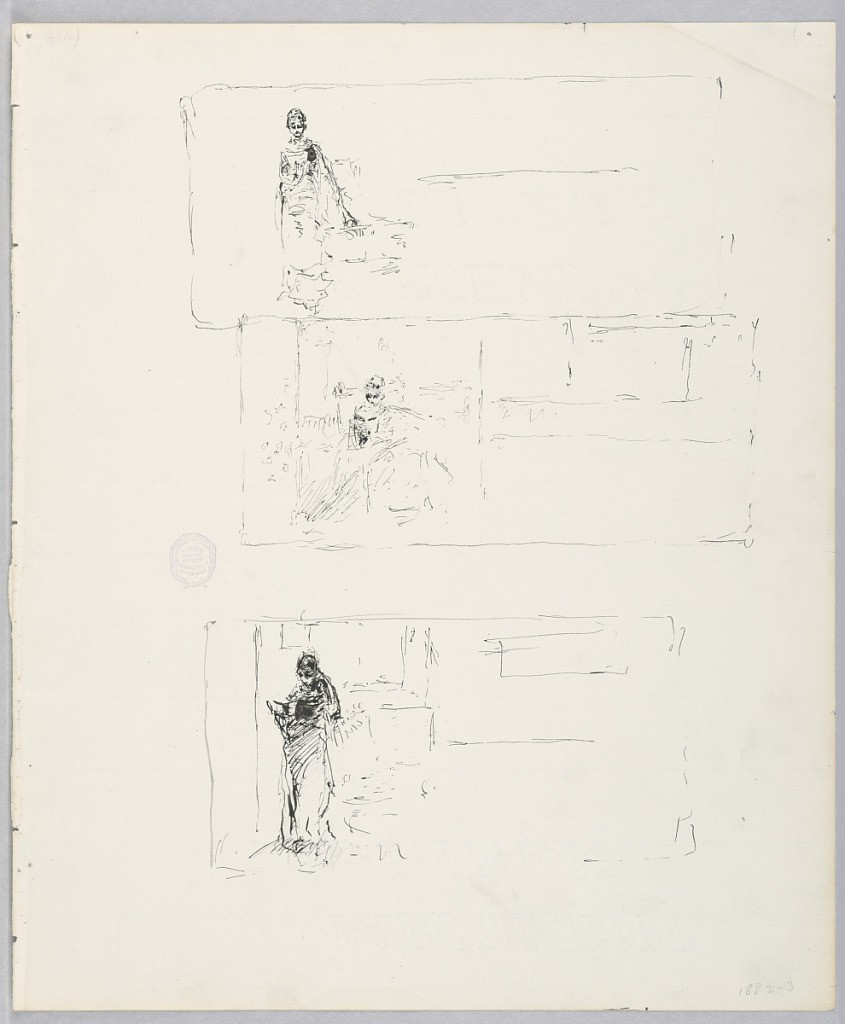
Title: Woman
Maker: Robert Frederick Blum, American, 1857–1903
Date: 1882–1883
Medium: Ink on laid paper
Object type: Drawing
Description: Three sketches of a female figure reading within an interior room.